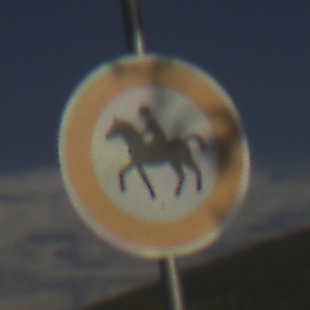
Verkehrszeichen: VerbotReiter
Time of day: MorningAfternoon
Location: Outdoor (RoadRail)
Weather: PartlyCloudy
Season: NotSpecified
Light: Natural